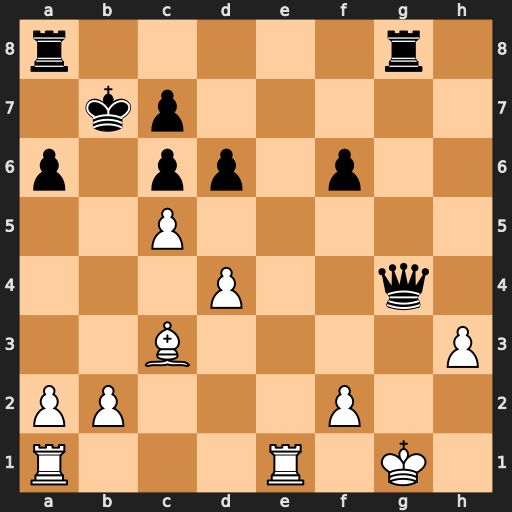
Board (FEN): r5r1/1kp5/p1pp1p2/2P5/3P2q1/2B4P/PP3P2/R3R1K1
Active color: w
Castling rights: -
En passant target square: -
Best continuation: hxg4 Rxg4+ Kf1